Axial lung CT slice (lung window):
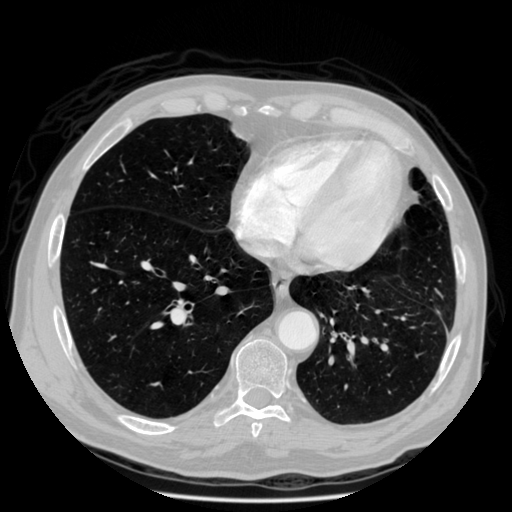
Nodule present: no